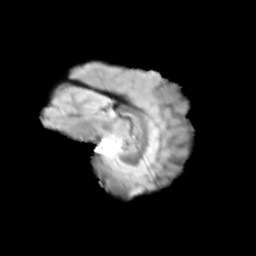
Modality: T2w
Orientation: sagittal
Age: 12
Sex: female
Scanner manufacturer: siemens
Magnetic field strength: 3 T
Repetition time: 3.8 s
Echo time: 0.07 s